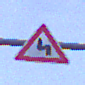
Verkehrszeichen: DoppelkurveZunaechstLinks
Umgebung: Outdoor, Suburban
Tageszeit: SunriseSunset
Wetter: PartlyCloudy
Licht: Natural
Jahreszeit: NotSpecified
Kontrast: LowContrast